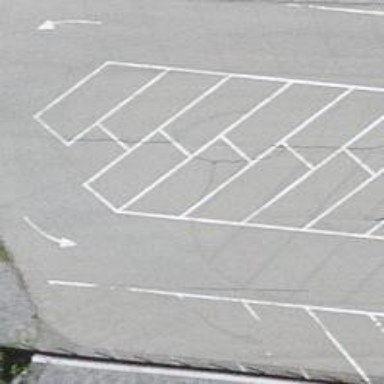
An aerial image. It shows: Road serving as parking aisle.